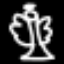
Label: angel